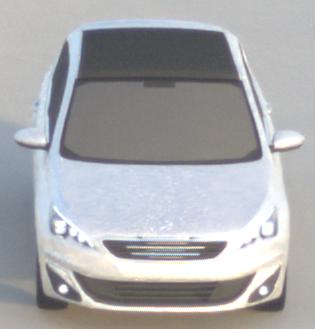
Make: Peugeot
Model: 308 VTi 82
Detailed model: 308 (II)
Model produced from: 2013/09
Model produced until: 2014/11
Doors: 5
Color: white
Road condition: dry road
Daytime: sunrise or sunset
Contrast: low contrast